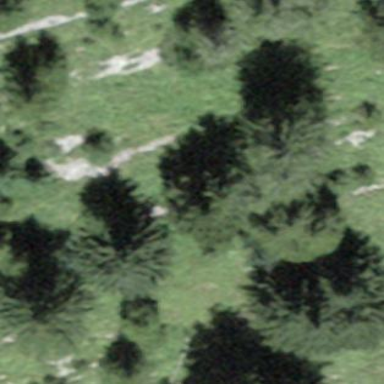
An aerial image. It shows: Beautiful woodland area.